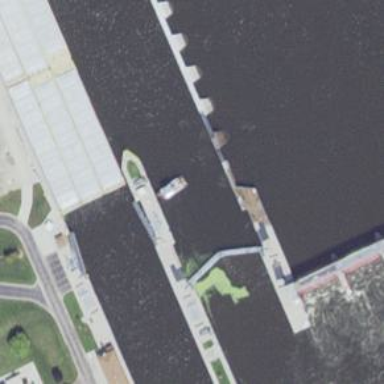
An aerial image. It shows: Lock gate on waterway.